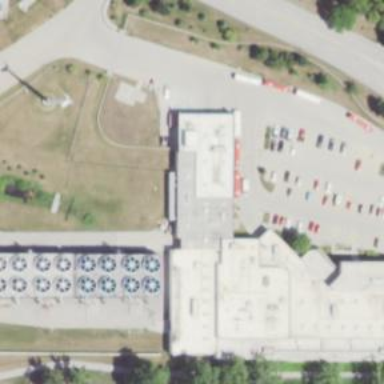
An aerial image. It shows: Transportation building.